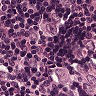
Metastatic tissue present: yes